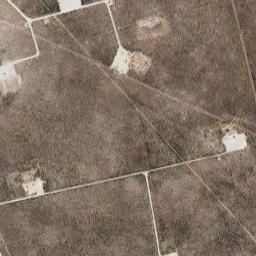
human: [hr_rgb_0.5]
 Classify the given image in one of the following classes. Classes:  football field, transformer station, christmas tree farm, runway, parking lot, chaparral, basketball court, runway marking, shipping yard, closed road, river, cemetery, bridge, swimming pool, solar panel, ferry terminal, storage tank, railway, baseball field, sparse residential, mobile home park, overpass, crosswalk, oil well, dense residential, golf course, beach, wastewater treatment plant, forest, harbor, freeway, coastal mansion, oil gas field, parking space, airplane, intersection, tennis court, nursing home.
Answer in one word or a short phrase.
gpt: oil gas field